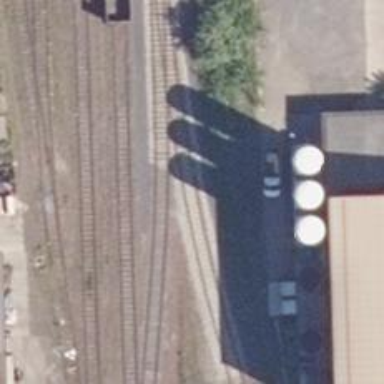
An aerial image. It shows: Railway switch.